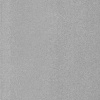
Atmospheric dust classification: dusty